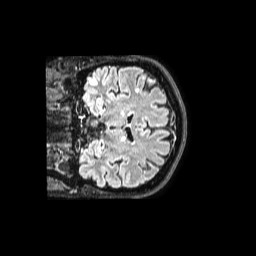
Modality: FLAIR
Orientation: coronal
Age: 65
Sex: female
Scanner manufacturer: philips
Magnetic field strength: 1.5 T
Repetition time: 4.8 s
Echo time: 0.3582 s